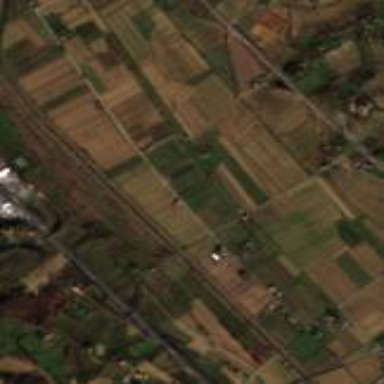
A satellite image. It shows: Picturesque farmland scene.